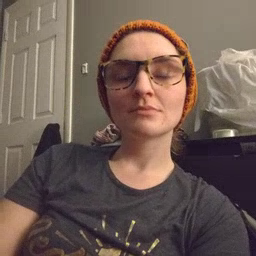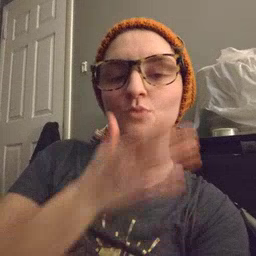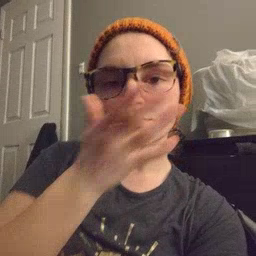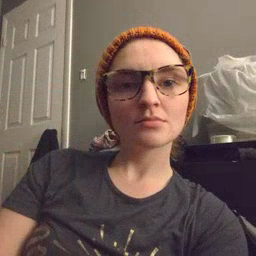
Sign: grass